Question: This is essentially a follow-up with detailed example of this question (no answer came through):
<URL>
Example app: Displays panels ("list1", "list2", etc.) based on user-selection. "list3" was not selected and should display.
'''
displayList <- c("list1", "list2", "list3")
shinyUI(pageWithSidebar(
headerPanel("Shiny Display List"),
sidebarPanel(
checkboxGroupInput('dlist', 'Display List:', displayList, selected = displayList[1:2])
),
mainPanel(
h4("Display List"),
conditionalPanel(condition = "length(intersect(input.dlist, displayList[1])) > 0",
p("Some List 1 entries")
),
conditionalPanel(condition = "length(intersect(input.dlist, displayList[2])) > 0",
p("Some List 2 entries")
),
conditionalPanel(condition = "length(intersect(input.dlist, displayList[3])) > 0",
p("Some List 3 entries") #WASN'T SELECTED, SHOULD NOT DISPLAY INITIALLY
)
)
))
'''
'''
shinyServer(function(input, output) {
observe({cat(input$dlist, "
")})
observe({cat(length(intersect(input$dlist, "list3")))})
})
'''
To test if the condition was met, I ran 'observe' in server.R and the output shows that indeed the condition was met for panel 3 ("0" below).
'''
list1 list2
0
'''
But, the app still displays "list3"

Any idea why? I did try different forms of the (instead of using 'intersect' etc.) but with no success.
As @nstjhp & @Julien Navarre point out, the 'conditionalPanel' "condition" needs to be in Javascript. For the example above it works as follows:
'''
conditionalPanel(condition = "input.dlist.indexOf('list1') > -1",
p("Some List 1 entries")
)
'''
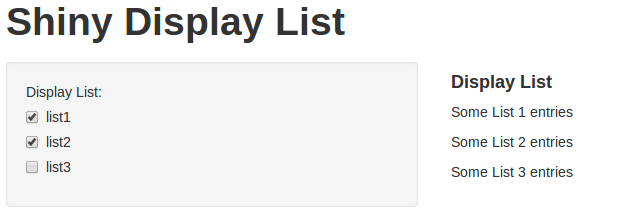
Answer: As @nstjhp said the condition has to be in Javascript into a conditional panel, you can't insert R logic here.
If you want to control the inputs with a R syntax you can use 'renderUI' :
For example :
'''
output$panel = renderUI({
if(input$dlist[1] == TRUE) {
display something
} else if
.....
'''
Though the condition isn't very different in javascript in your case. It's juste something like : 'condition = "input.dlist[0]"'. Note that in javascript indexes start from 0 and not from 1 like in R.
Your main panel :
'''
mainPanel(
h4("Display List"),
conditionalPanel(condition = "input.dlist[0]",
p("Some List 1 entries")
),
conditionalPanel(condition = "input.dlist[1]",
p("Some List 2 entries")
),
conditionalPanel(condition = "input.dlist[2]",
p("Some List 3 entries")
)
)
'''